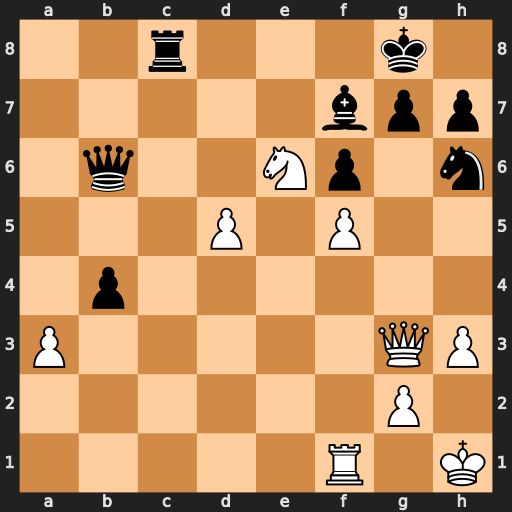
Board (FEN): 2r3k1/5bpp/1q2Np1n/3P1P2/1p6/P5QP/6P1/5R1K
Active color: w
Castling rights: -
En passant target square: -
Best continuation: Qxg7#